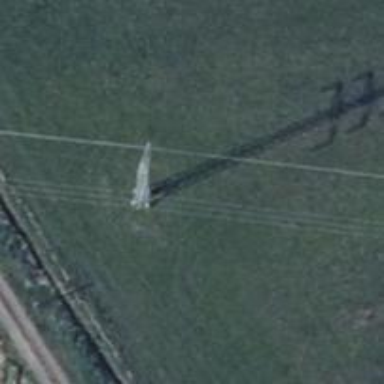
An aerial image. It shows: Power line is depicted.